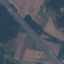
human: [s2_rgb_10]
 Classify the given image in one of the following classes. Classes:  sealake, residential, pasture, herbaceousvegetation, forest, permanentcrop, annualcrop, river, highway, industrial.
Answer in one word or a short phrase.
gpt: Highway